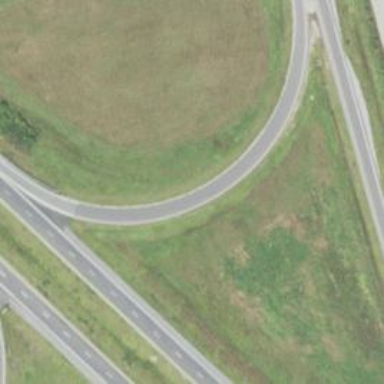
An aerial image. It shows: Motorway link.